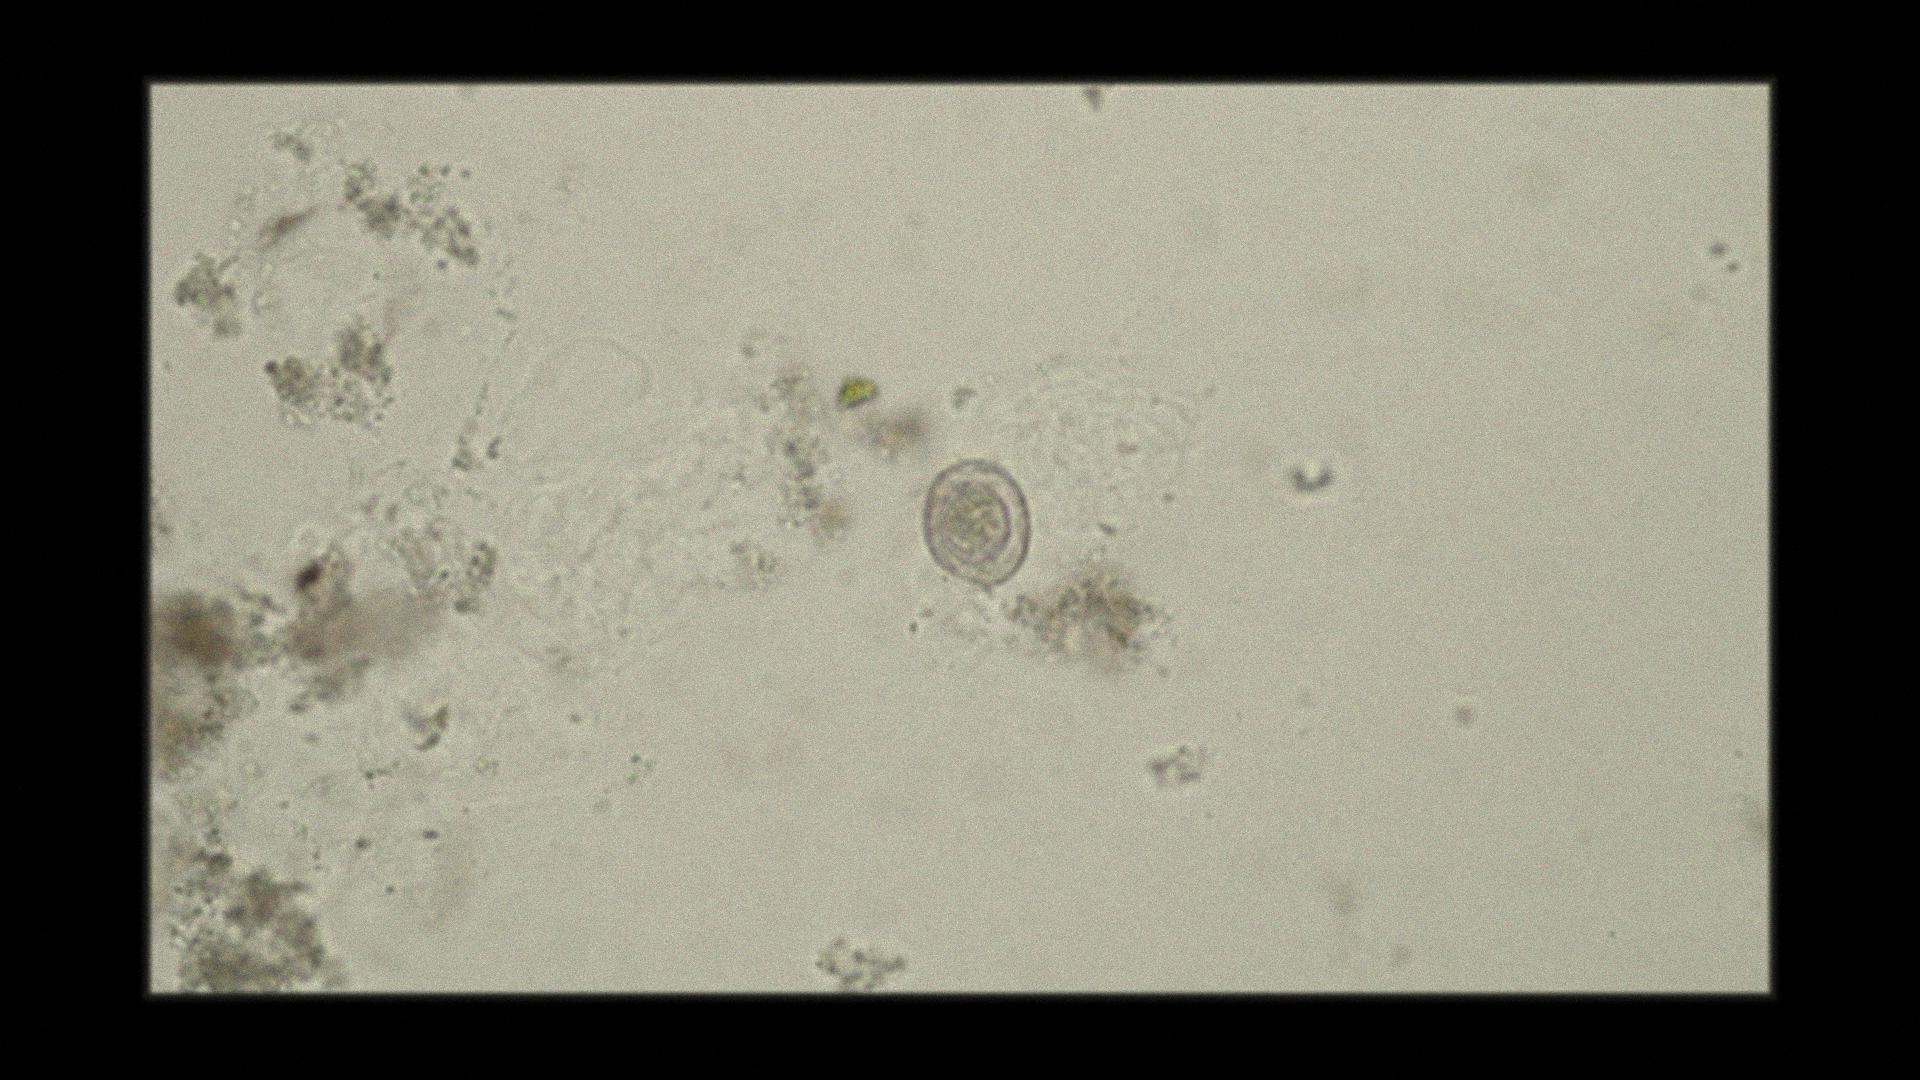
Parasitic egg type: Hymenolepis nana